Question: I downloaded the <URL> ZIP master from Github and extracted and renamed the folder to stats on '/Library/WebServer/Documents/stats'. Then I used 'cd /Library/WebServer/Documents/stats' and 'composer update' and all dependencies built on '/Library/WebServer/Documents/stats' as well. When I go to 'http://localhost/stats/' in my browser, it shows as follows:

This is my first time to install a project on my localhost directory which uses composer. Shall I create an 'index.php' to see how the codes work? Below you can also see the 'composer.json' file:
'''
{
"name": "textstatistics",
"description": "PHP package to measure the readability of text according to various algorithms.",
"require": {
"php": ">=5.3.0"
},
"require-dev": {
"phpunit/phpunit": "4.2.*"
},
"autoload": {
"psr-0" : {
"DaveChild\TextStatistics" : "src"
}
},
"extra": {
"branch-alias": {
"dev-master": "1.0.x-dev"
}
},
"suggest": {
"ext-bcmath": "More accurate floating point calculations.",
"ext-mbstring": "Handle multi-byte text properly."
}
}
'''
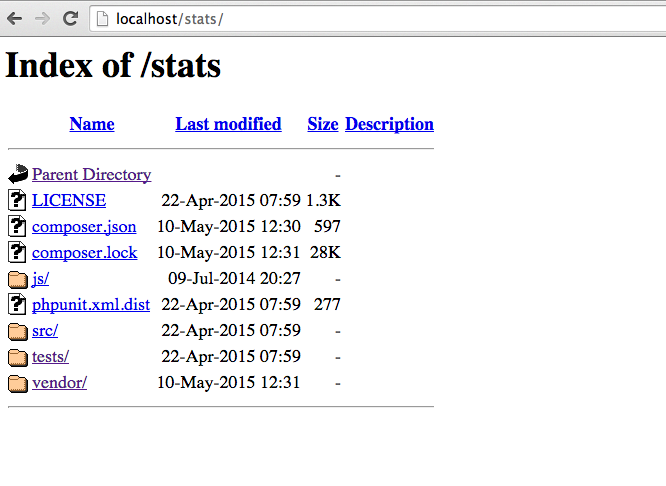
Answer: The package you 'installed' is a toolbox and meant to be used inside your project. It has no index.php since that would be useless, what would it have to show?
You should add it to an existing project by running 'composer require davechild/textstatistics' from your project's root directory.
Composer exists so you do not have to download the package, and it's dependencies, yourself (like you did with the zip). It will also generate your autoload file so you do not have to bother about requiring or loading those classes. And it is especially useful when you want to update your dependencies (just run 'composer update')